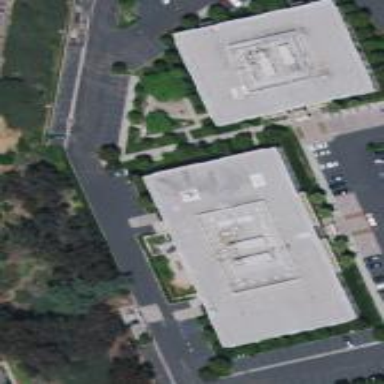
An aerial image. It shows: Industrial building.